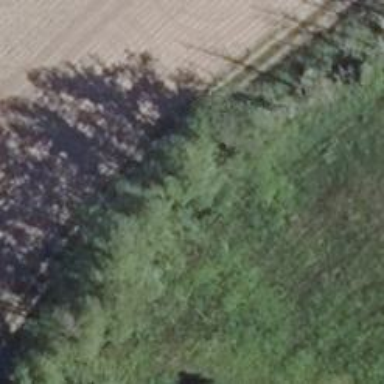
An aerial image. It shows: Row of deciduous broadleaved trees.